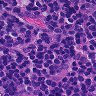
Metastatic tissue present: no